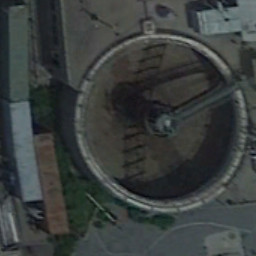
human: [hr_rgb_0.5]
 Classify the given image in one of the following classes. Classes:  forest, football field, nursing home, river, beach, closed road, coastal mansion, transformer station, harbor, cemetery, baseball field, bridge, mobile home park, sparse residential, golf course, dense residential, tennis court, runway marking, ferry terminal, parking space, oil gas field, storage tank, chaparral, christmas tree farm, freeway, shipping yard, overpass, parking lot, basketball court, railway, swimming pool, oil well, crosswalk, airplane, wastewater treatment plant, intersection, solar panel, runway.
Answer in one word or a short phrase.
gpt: wastewater treatment plant